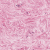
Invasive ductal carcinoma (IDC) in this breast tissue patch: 0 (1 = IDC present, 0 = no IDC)